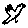
Label: bird